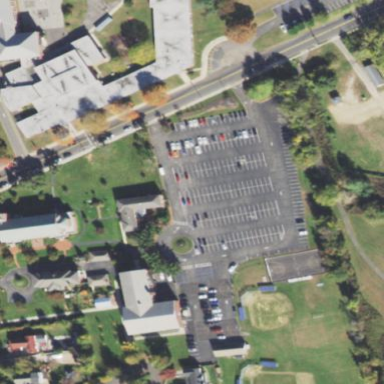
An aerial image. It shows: Parking area.